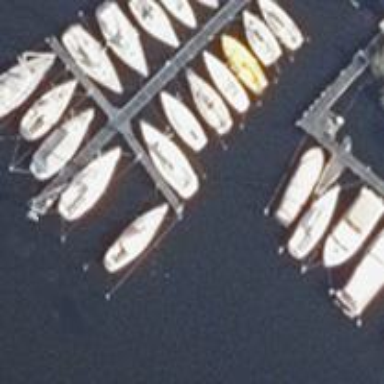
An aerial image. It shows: Marina on leisure land.